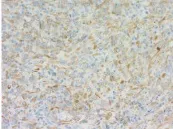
Histopathology and immunohistochemistry (IHC) of HNSC. (C) IHC CK(pan)(+) original magnification x200.
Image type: pathology (immunostaining)